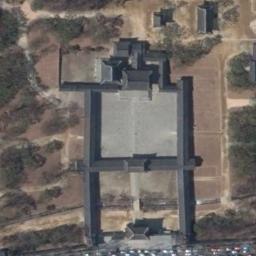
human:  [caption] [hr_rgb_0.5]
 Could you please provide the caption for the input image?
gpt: The palace is on the open place surrounded by trees .

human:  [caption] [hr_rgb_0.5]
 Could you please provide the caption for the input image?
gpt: The palace is surrounded by some bare land .

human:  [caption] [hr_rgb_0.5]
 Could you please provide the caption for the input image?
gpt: There are a few trees are beside the palace .

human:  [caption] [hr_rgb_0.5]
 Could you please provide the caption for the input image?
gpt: The dark gray palace with a courtyard is surrounded by a wasteland .

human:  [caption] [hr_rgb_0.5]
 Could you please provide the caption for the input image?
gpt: There are some brown bare land beside the black palace .